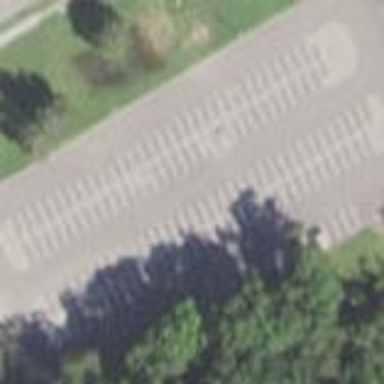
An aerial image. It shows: Parking area with surface.